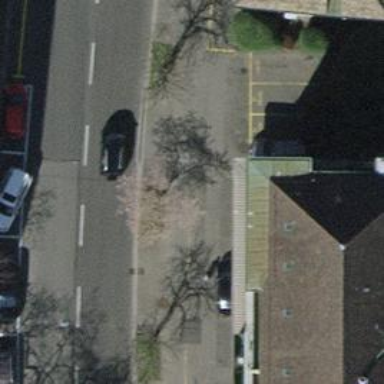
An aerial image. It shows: Avenue lined with trees.